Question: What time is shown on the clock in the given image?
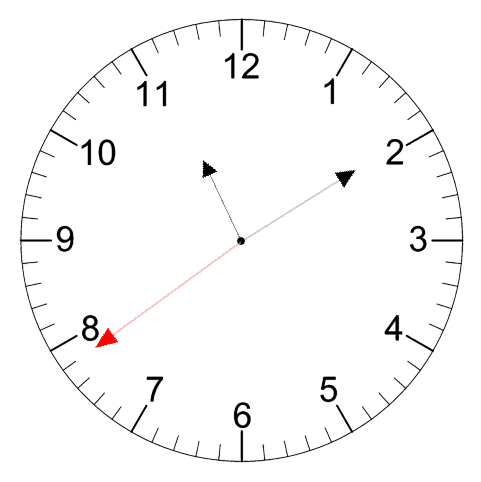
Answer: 11:09:39